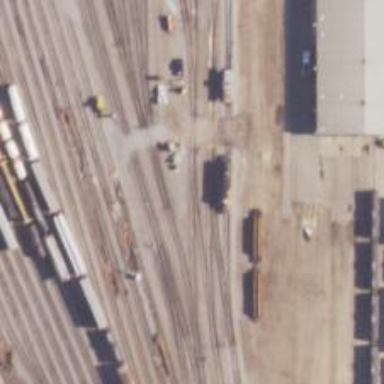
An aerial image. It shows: Railway yard used for servicing trains.